Question: I am using accordions for my website.The given accordions looks like :

I want to edit the accordions stylesheet.I had activated many plugins of accordions..Now i am not getting which stylesheet to edit..
I want the header part to be little bigger..Then font of the header..
can anyone tell me which file to edit to reflect the changes on website?
or are there any properties/classe..to make the changesin stylesheet?
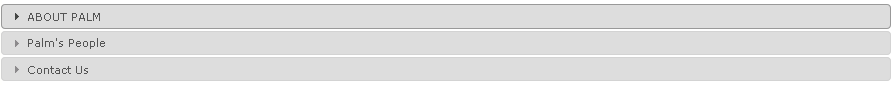
Answer: Since you don't mention what accordion plugin you are using, the only one who can find out which stylesheet-rules that gets applied is you.
The easiest way to do it is to use the developer tools in your browser. In Chrome you can see which styles are currently applied to an element and which file they originate from.
Right-click on the accordion header and choose the element inspector from the menu - not sure what the menu items is called in English, but it will be something along the lines of Inspect element, Inspect component, or something like that.
I bet your can do the same in the other browsers as well.

For instance you see that the '.post-text p' selector gets applied, and that it originates from the file 'all.css'